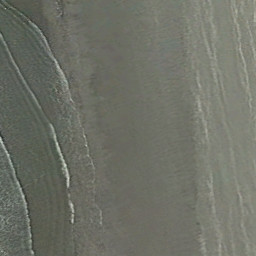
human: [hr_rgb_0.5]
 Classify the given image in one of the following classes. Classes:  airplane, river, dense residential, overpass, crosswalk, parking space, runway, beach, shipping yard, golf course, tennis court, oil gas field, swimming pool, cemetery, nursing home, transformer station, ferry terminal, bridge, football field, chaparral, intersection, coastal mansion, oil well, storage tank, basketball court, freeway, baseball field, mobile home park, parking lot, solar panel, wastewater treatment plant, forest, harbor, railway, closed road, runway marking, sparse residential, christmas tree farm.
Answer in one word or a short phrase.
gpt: beach